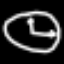
Label: clock